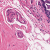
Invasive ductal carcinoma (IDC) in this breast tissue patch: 0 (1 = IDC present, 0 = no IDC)